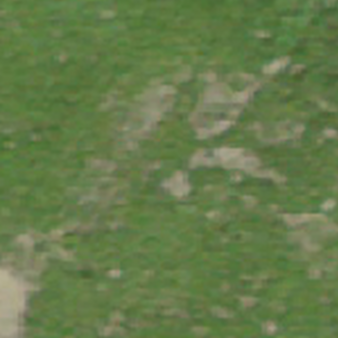
Label: other